Question: I have 2 arrays of data that I need to display "filtered" by its "segment" (Pyme/Empresa).
Array Structure
'ArrayType(Pyme/Empresa) = [["Name","Rut","Segment"]]'
Pyme Array:
'''
[["CAROLINA LORETO", "193843932", "Pyme"], ["CAROLINA LORETO", "<PHONE>", "Pyme"]]
'''
Empresa Array:
'''
[["Banco ITAU", "<PHONE>", "Empresa"]]
'''
The closest that I've gotten its to display all data using the following Arrays, but it doesn't filter data. (2 "Pymes" and 1 "Empresa" I need to display in this case)
NameArray: '["Carolina Loreto", "Carolina Loreto", "Banco Itau"]'
RutArray: '["193843932", "<PHONE>", "<PHONE>"]'
SegmentArray: '["Pyme", "Pyme", "Empresa"]'
SectionArray: '["Portal Pymes", "Portal Empresas"]'

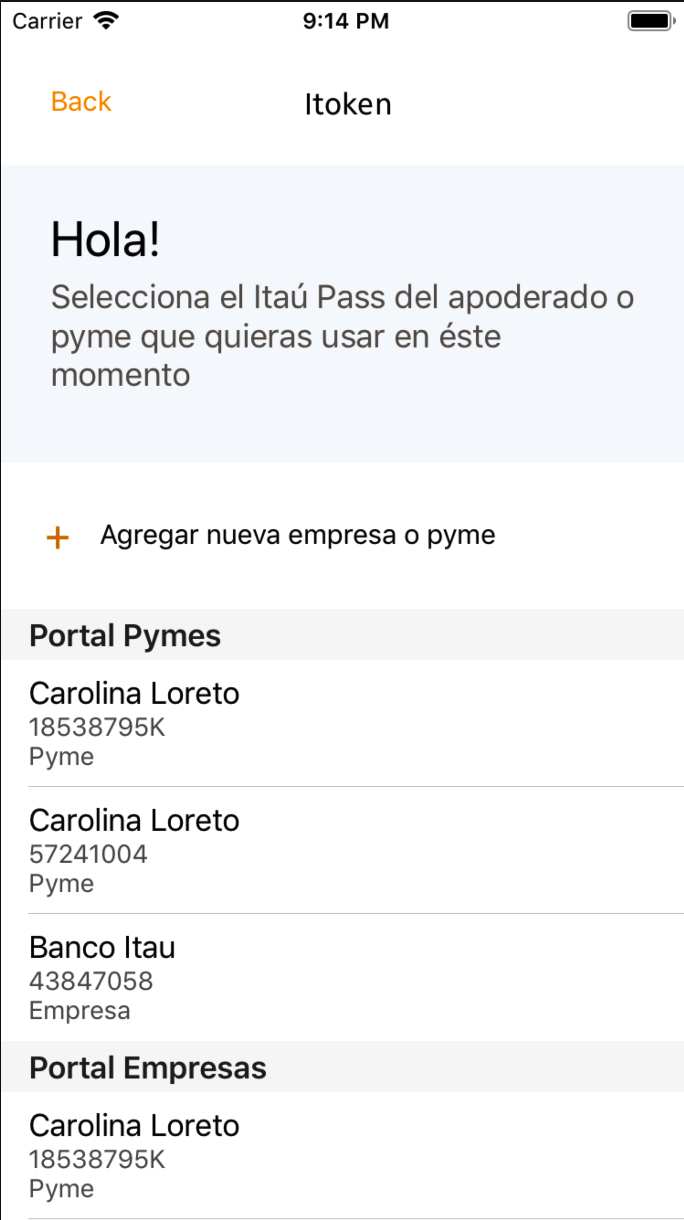
Answer: Create a struct 'Person' with 'name', 'rut', 'segment', 'section' values. Then create person instances with appropriate values and store in an array 'allPersons'
When you want to filter the values by 'segment', Use filter function in the array and use the filtered array in 'tableview' data source methods
'''
class TableViewController: UITableViewController {
struct Person {
enum Segment: String {
case pyme = "Pyme"
case empresa = "Empresa"
}
enum Section: String {
case portalPymes = "Portal Pymes"
case portalEmpresas = "Portal Empresas"
}
var name: String
var rut: String
var segment: Segment
var section: Section
}
var allPersons = [Person]()
var filteredPersons = [Person]()
override func viewDidLoad() {
super.viewDidLoad()
allPersons = [Person(name: "CAROLINA LORETO", rut: "193843932", segment: .pyme, section: .portalPymes),
Person(name: "CAROLINA LORETO", rut: "<PHONE>", segment: .pyme, section: .portalPymes),
Person(name: "Banco Itau", rut: "<PHONE>", segment: .empresa, section: .portalEmpresas)]
//without segment filter
filteredPersons = allPersons
//filter pyme segment
//filteredPersons = allPersons.filter { $0.segment == .pyme }
//filter empresa segment
//filteredPersons = allPersons.filter { $0.segment == .empresa }
}
// MARK: - Table view data source
override func numberOfSections(in tableView: UITableView) -> Int {
if filteredPersons.map({ $0.section }).contains(.portalPymes) && filteredPersons.map({ $0.section }).contains(.portalEmpresas) {
return 2
} else if filteredPersons.map({ $0.section }).contains(.portalPymes) || filteredPersons.map({ $0.section }).contains(.portalEmpresas) {
return 1
}
return 0
}
override func tableView(_ tableView: UITableView, numberOfRowsInSection section: Int) -> Int {
if filteredPersons.map({ $0.section }).contains(.portalPymes) && filteredPersons.map({ $0.section }).contains(.portalEmpresas) {
if section == 0 {
return filteredPersons.filter({ $0.section == .portalPymes }).count
} else {
return filteredPersons.filter({ $0.section == .portalEmpresas }).count
}
} else if filteredPersons.map({ $0.section }).contains(.portalPymes) {
return filteredPersons.filter({ $0.section == .portalPymes }).count
} else if filteredPersons.map({ $0.section }).contains(.portalEmpresas) {
return filteredPersons.filter({ $0.section == .portalEmpresas }).count
}
return 0
}
override func tableView(_ tableView: UITableView, cellForRowAt indexPath: IndexPath) -> UITableViewCell {
let cell = tableView.dequeueReusableCell(withIdentifier: "reuseIdentifier") ?? UITableViewCell(style: .subtitle, reuseIdentifier: "reuseIdentifier")
var person: Person?
if filteredPersons.map({ $0.section }).contains(.portalPymes) && filteredPersons.map({ $0.section }).contains(.portalEmpresas) {
if indexPath.section == 0 {
person = filteredPersons.filter({ $0.section == .portalPymes })[indexPath.row]
} else {
person = filteredPersons.filter({ $0.section == .portalEmpresas })[indexPath.row]
}
} else if filteredPersons.map({ $0.section }).contains(.portalPymes) {
person = filteredPersons.filter({ $0.section == .portalPymes })[indexPath.row]
} else if filteredPersons.map({ $0.section }).contains(.portalEmpresas) {
person = filteredPersons.filter({ $0.section == .portalEmpresas })[indexPath.row]
}
cell.textLabel?.text = person?.name
cell.detailTextLabel?.text = "\(person!.rut) - \(person!.segment.rawValue)"
print(person)
return cell
}
override func tableView(_ tableView: UITableView, titleForHeaderInSection section: Int) -> String? {
if filteredPersons.map({ $0.section }).contains(.portalPymes) && filteredPersons.map({ $0.section }).contains(.portalEmpresas) {
return section == 0 ? Person.Section.portalPymes.rawValue : Person.Section.portalEmpresas.rawValue
} else if filteredPersons.map({ $0.section }).contains(.portalPymes) {
return Person.Section.portalPymes.rawValue
} else if filteredPersons.map({ $0.section }).contains(.portalEmpresas) {
return Person.Section.portalEmpresas.rawValue
}
return ""
}
}
'''